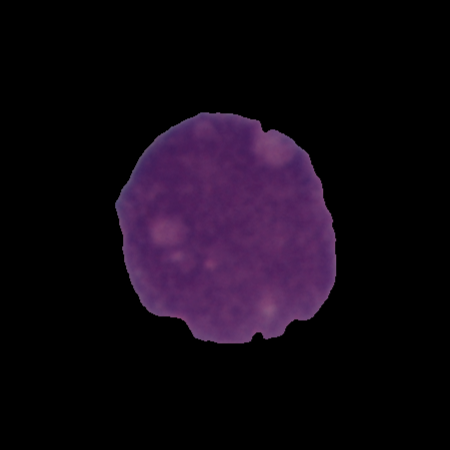
Label: cancer